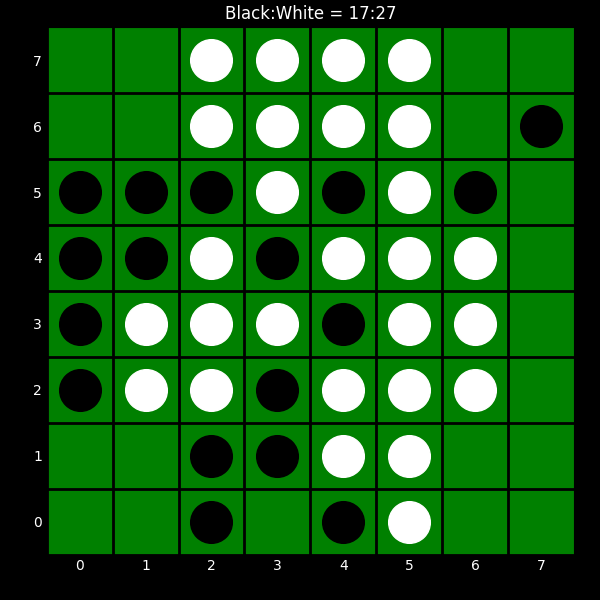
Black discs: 17
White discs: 27